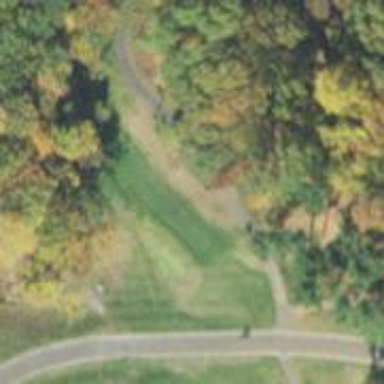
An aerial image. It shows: Golf tee.